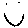
Label: smiley face